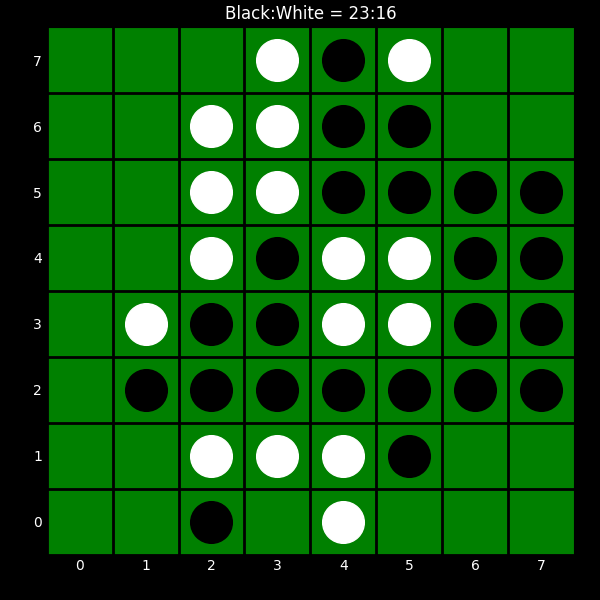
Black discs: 23
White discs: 16